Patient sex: F
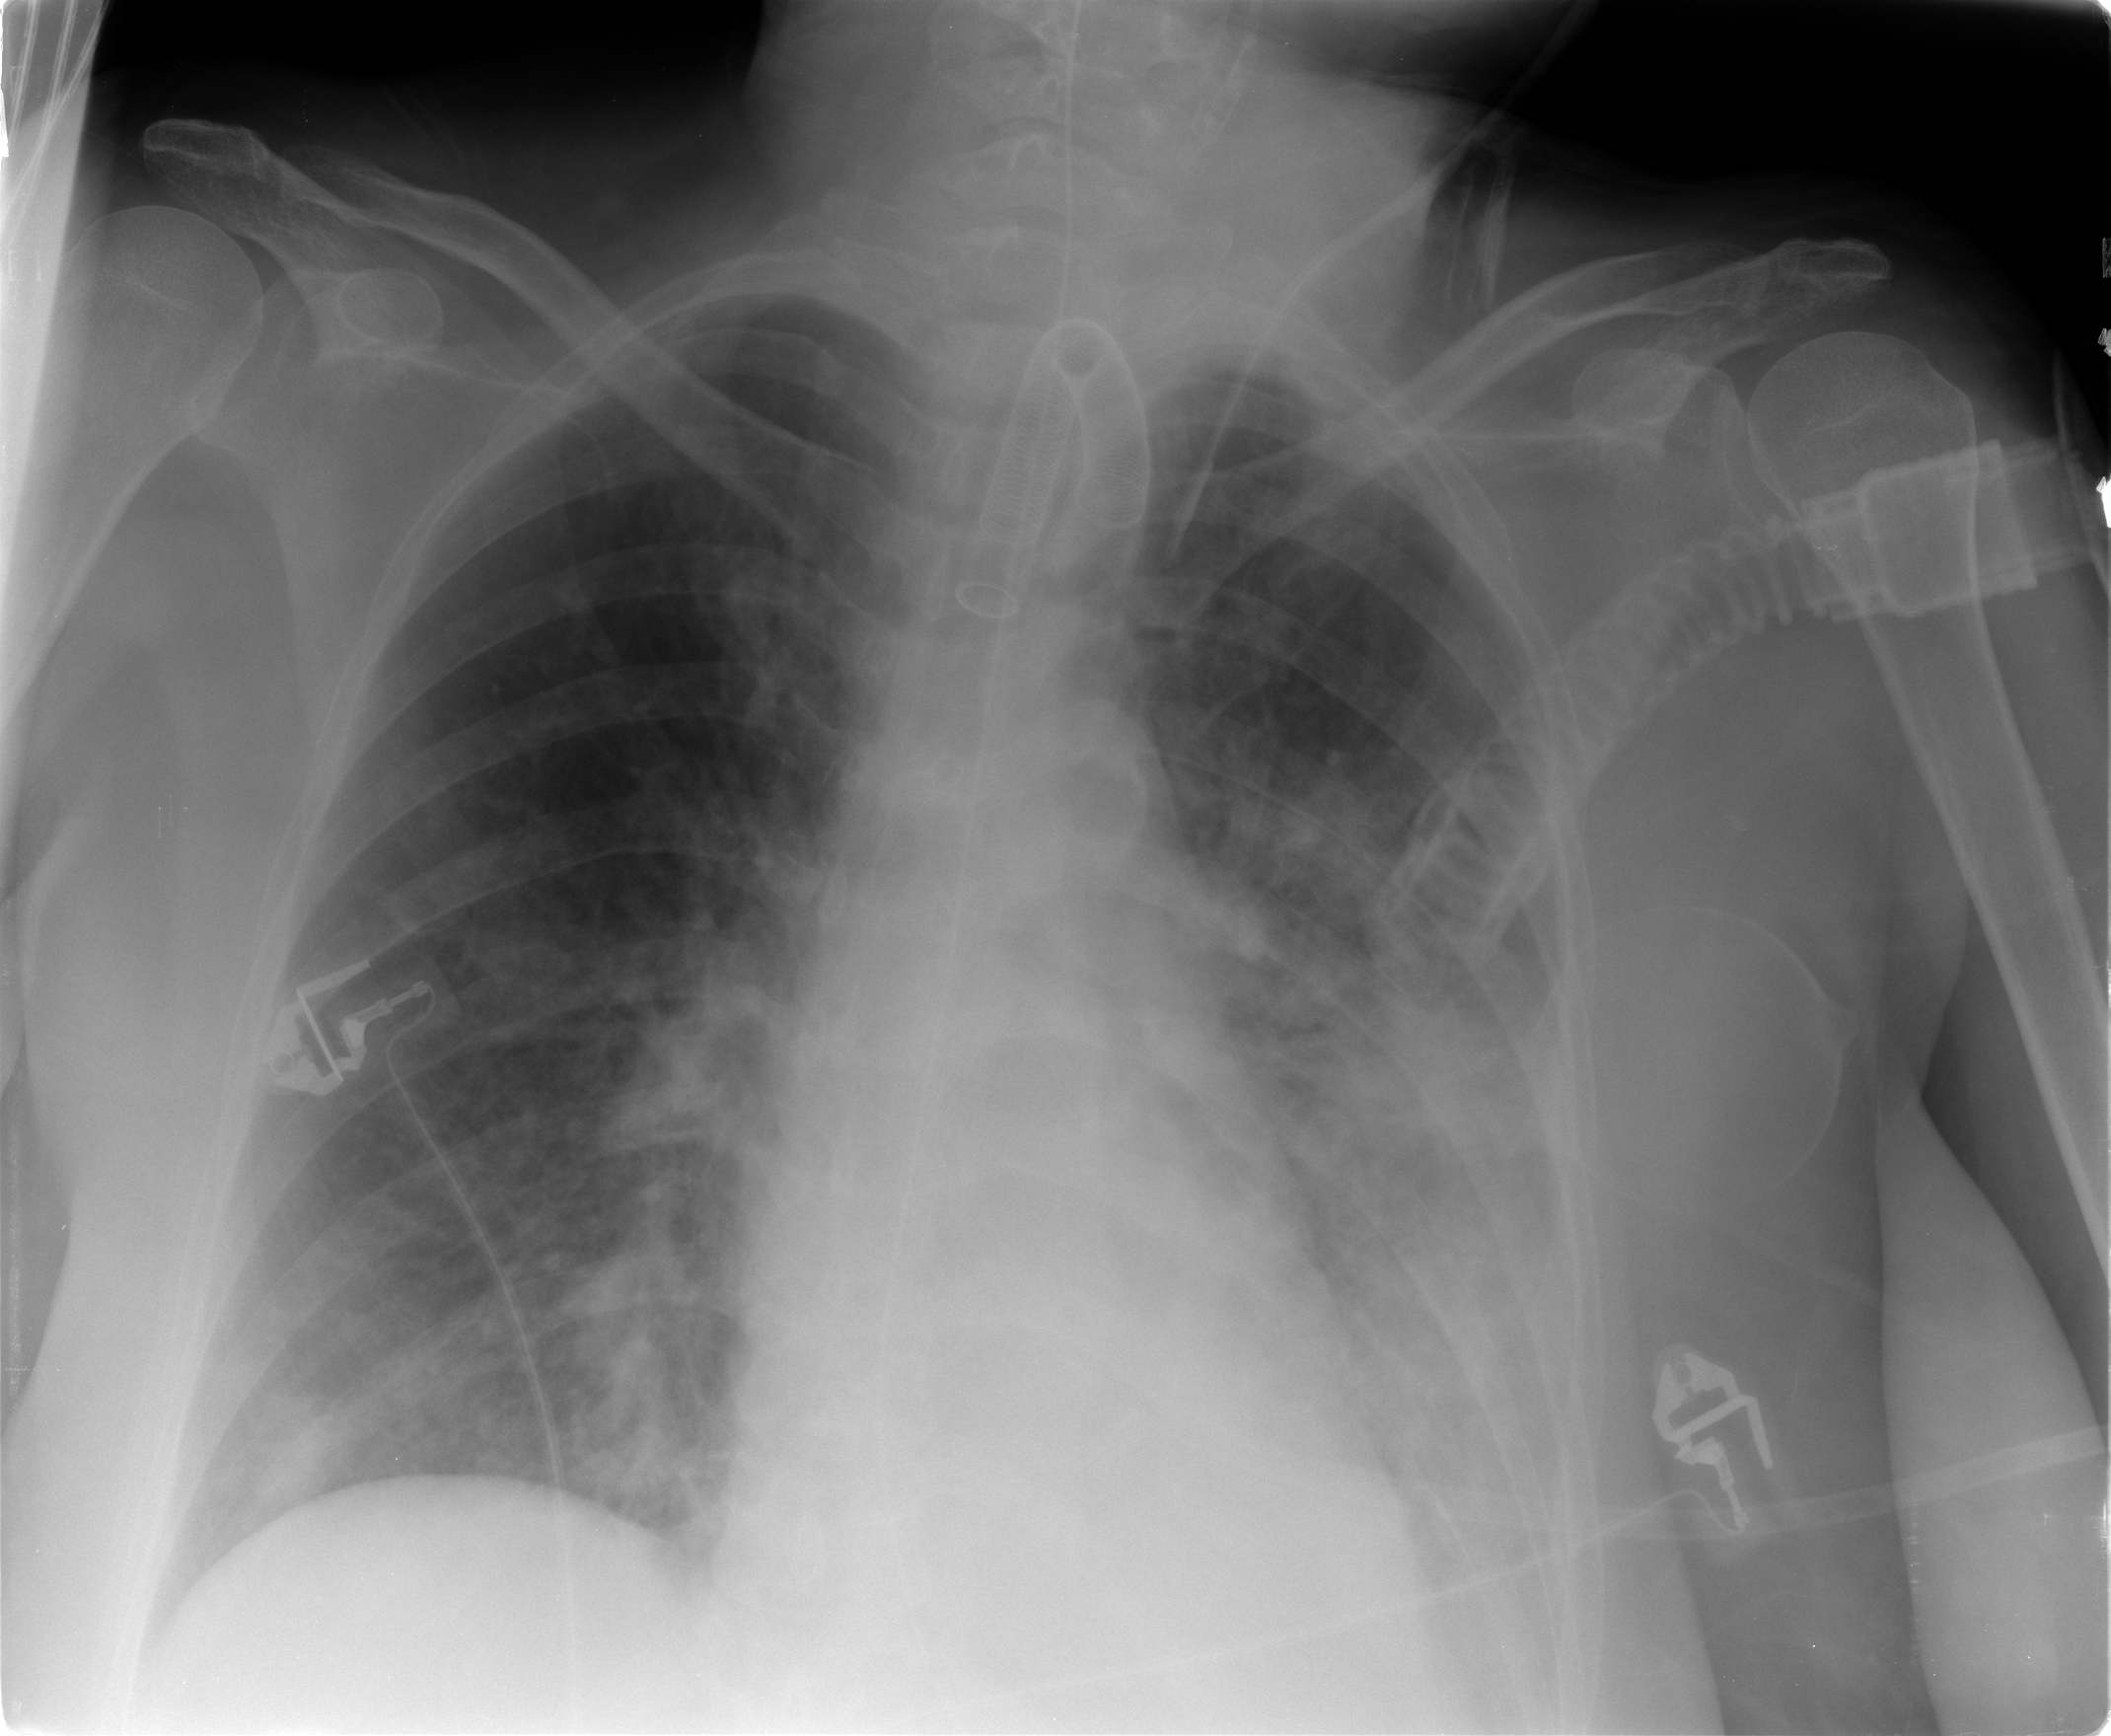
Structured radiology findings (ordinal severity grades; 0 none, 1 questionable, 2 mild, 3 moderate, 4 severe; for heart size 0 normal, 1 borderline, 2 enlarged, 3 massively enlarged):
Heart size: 0
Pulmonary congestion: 2
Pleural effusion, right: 0
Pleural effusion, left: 2
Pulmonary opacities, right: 1
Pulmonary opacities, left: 3
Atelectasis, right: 2
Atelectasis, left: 3